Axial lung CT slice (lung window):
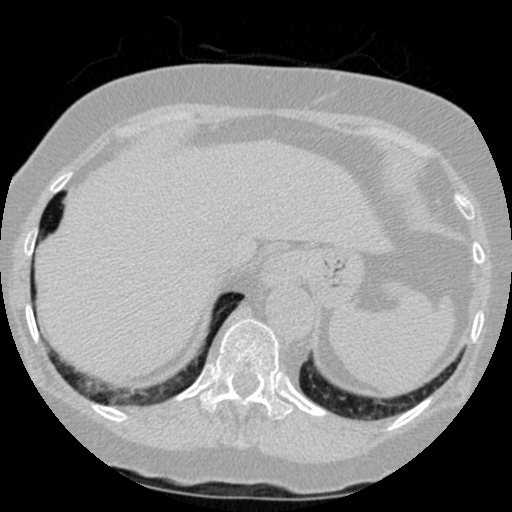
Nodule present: no